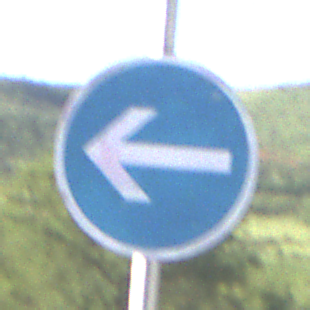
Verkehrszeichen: VorgeschriebeneFahrtrichtungHierLinks
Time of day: MorningAfternoon
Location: Outdoor (RoadRail)
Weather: PartlyCloudy
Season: NotSpecified
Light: Natural